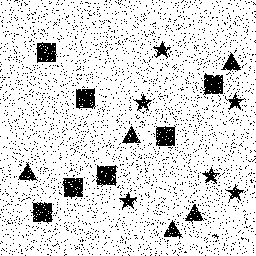
Squares: 7
Triangles: 5
Stars: 6
Total shapes: 18